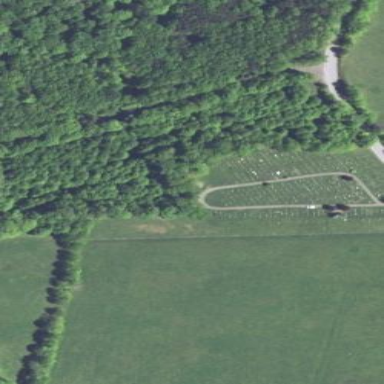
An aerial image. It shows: Cemetery.